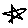
Label: star